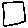
Label: square